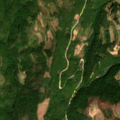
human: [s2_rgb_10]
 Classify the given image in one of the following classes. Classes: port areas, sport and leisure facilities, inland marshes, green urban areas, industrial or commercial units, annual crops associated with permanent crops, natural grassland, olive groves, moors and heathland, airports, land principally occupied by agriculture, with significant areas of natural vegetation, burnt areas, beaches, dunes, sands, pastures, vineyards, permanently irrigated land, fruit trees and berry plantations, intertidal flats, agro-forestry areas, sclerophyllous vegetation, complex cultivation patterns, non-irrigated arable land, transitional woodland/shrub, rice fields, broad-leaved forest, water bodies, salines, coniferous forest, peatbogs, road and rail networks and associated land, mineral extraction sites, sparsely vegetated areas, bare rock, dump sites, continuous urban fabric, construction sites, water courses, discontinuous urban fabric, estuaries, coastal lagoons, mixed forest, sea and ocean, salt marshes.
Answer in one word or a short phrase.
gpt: land principally occupied by agriculture, with significant areas of natural vegetation, broad-leaved forest, natural grassland